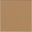
Piece: xx